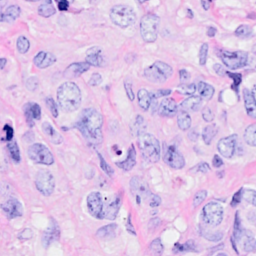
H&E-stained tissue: Breast